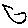
Label: moon